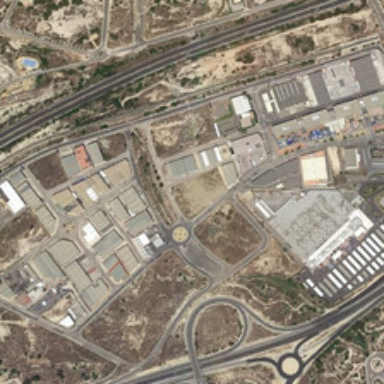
Many buildings and bareland are near a road in an industrial area .